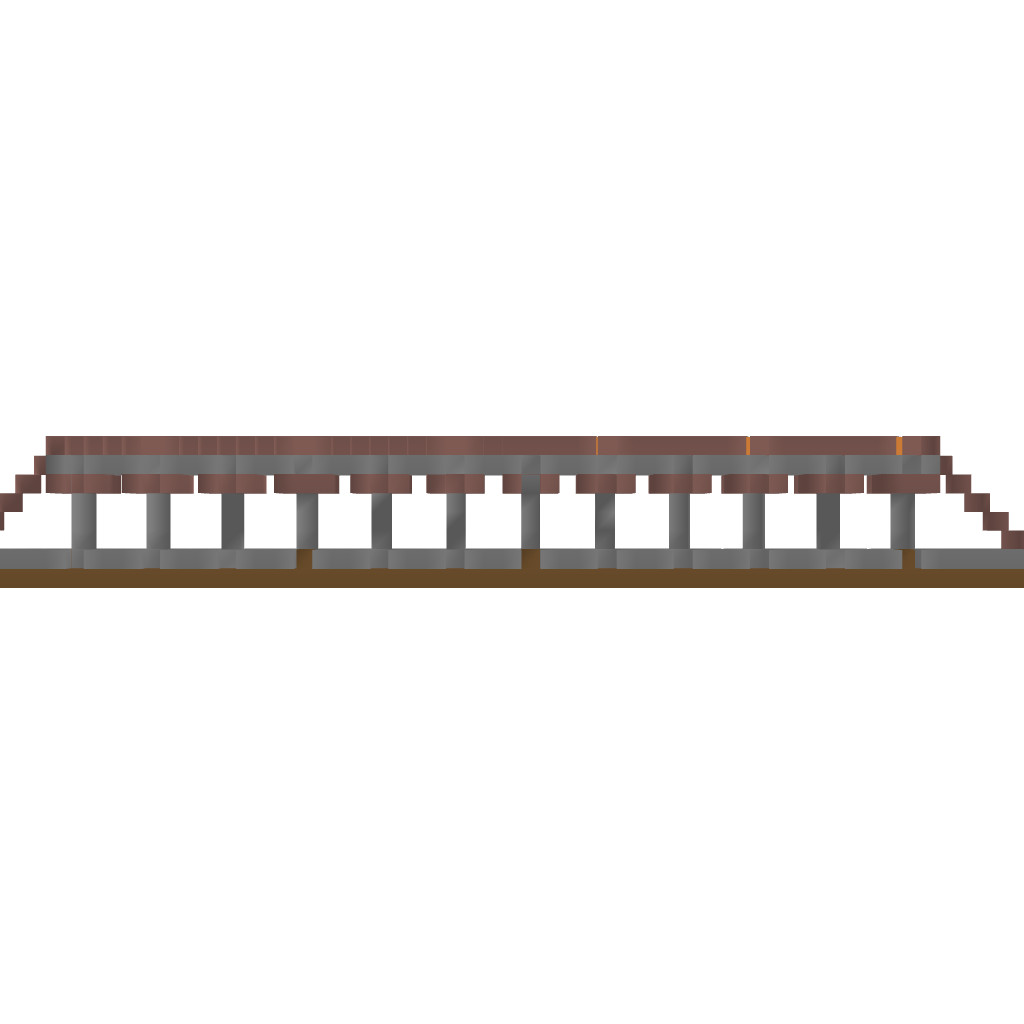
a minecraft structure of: Simple Minecart Bridge #1 good quality